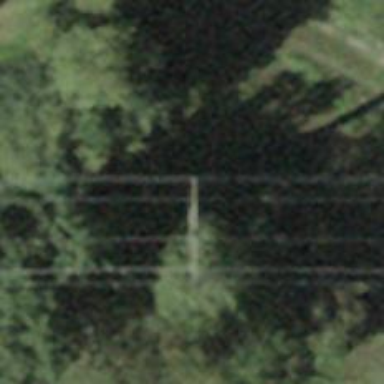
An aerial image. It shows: Power tower.